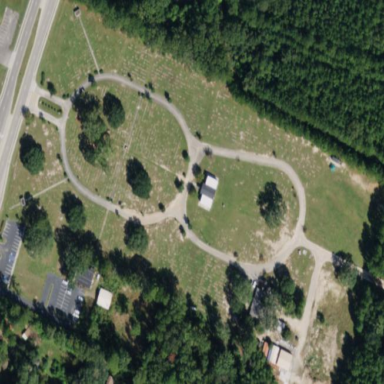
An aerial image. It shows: Graveyard.